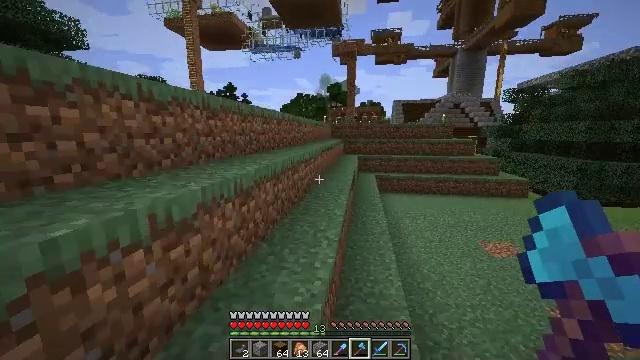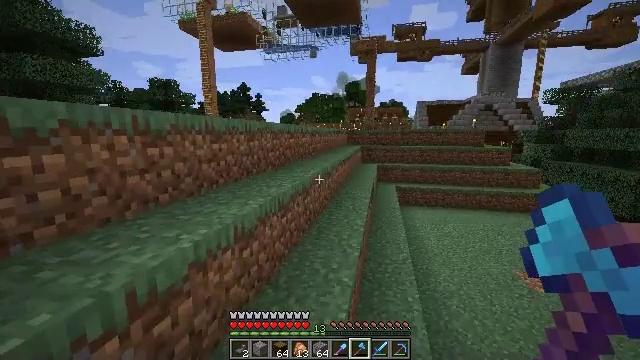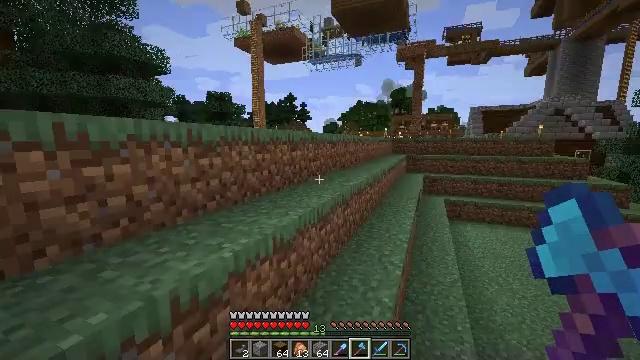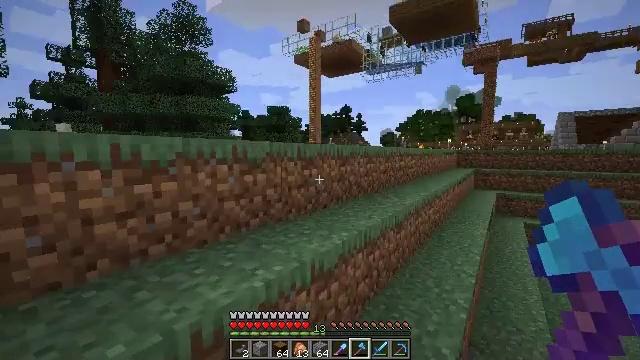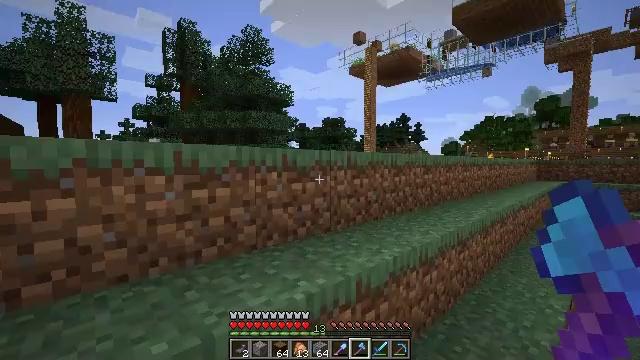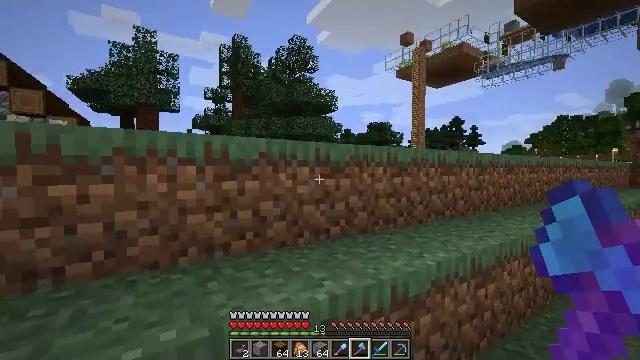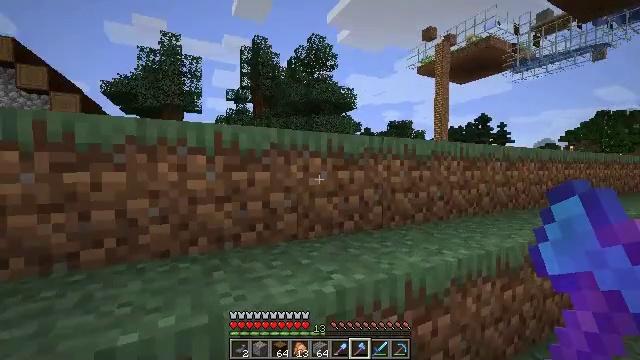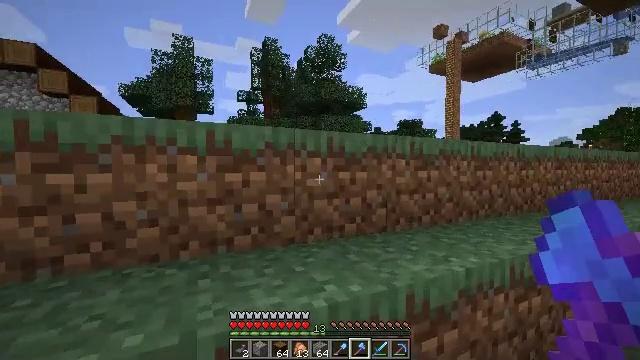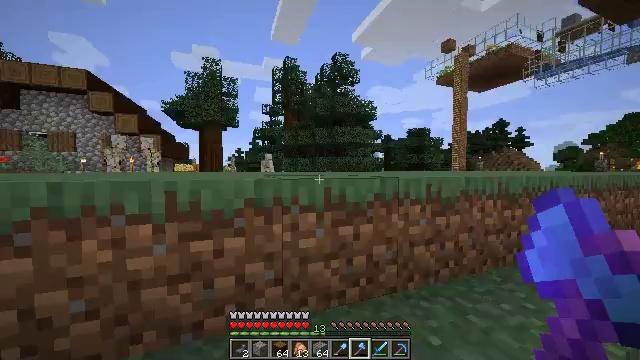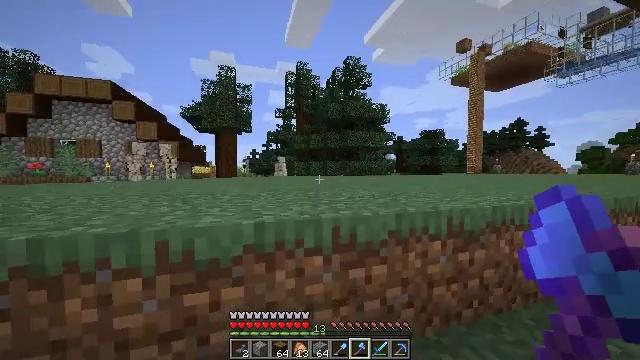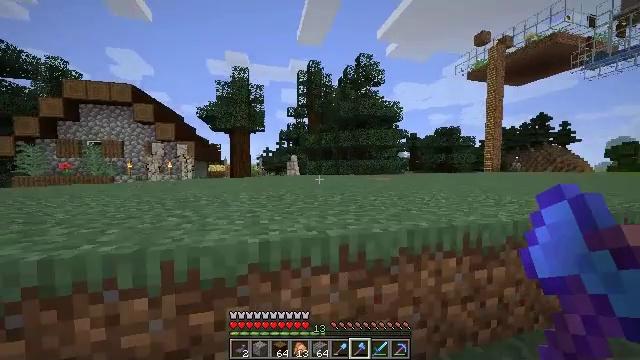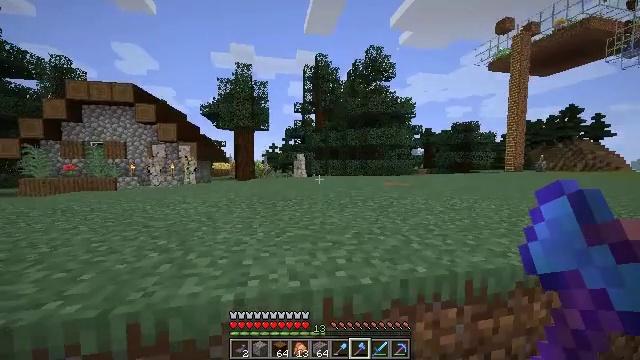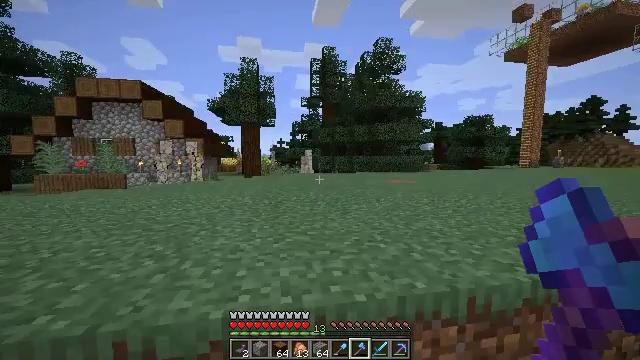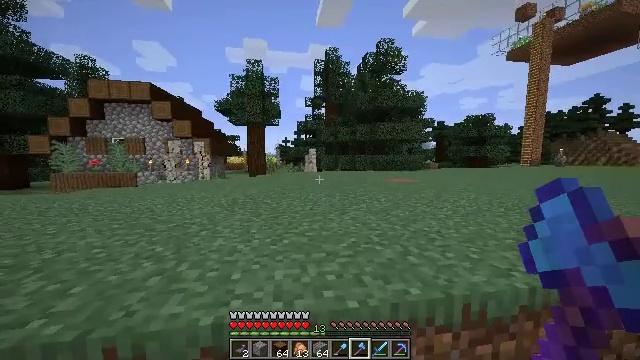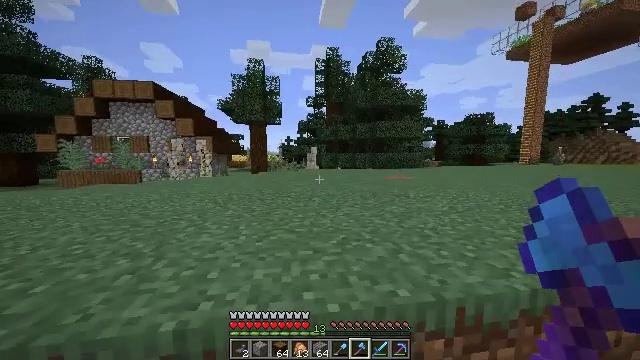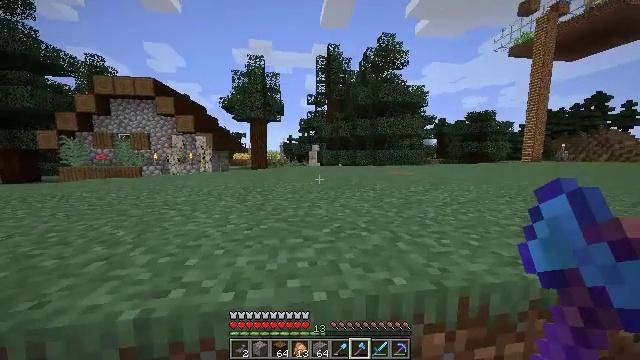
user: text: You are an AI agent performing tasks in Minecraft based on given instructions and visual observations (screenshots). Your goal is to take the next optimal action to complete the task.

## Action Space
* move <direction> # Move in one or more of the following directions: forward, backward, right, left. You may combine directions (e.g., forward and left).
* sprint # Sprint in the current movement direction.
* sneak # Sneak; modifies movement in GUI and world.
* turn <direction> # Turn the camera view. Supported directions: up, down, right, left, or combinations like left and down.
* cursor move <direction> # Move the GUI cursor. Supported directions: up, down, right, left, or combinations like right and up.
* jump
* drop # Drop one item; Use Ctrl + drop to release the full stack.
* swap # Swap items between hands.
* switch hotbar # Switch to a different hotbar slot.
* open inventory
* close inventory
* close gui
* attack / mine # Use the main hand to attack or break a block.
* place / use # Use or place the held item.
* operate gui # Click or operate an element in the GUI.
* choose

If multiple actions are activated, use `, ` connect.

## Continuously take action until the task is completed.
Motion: motion action
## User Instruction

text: Mine the large fern from the ground.
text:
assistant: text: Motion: move forward, turn left, jump
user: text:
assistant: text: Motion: move forward, turn left and up, jump
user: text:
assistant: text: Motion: move forward, turn left and up, jump
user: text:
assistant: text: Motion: move forward, turn left and up, jump
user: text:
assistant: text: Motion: move forward, turn left and up, jump
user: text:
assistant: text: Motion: move forward, sprint, turn left, jump
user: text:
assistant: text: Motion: move forward, sprint, turn left, jump
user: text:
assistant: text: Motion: move forward, sprint, turn left, jump
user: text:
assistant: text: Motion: move forward, sprint, turn left, jump
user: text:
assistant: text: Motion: move forward, turn left, jump
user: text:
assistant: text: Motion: move forward, turn left, jump
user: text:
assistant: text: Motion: move forward, turn left and down, jump
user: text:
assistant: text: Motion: move forward, turn left, jump
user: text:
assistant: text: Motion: move forward, jump
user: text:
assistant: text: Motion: move forward, jump
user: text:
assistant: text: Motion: move forward, turn left, jump
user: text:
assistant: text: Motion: move forward, sprint, turn left, jump
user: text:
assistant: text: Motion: move forward, sprint, jump
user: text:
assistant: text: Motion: move forward, sprint, jump
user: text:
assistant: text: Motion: move forward, turn left, jump
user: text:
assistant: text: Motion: move forward, turn left, jump
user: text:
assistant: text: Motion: move forward, turn left, jump
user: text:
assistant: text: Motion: move forward and move right, turn left, jump
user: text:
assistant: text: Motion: move forward and move right, turn left, jump
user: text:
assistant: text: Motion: move forward and move right, turn left
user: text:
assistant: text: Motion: move forward and move right, turn left
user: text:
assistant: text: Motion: move right, turn right
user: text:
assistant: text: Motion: move right
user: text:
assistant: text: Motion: move right
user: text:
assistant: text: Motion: move right